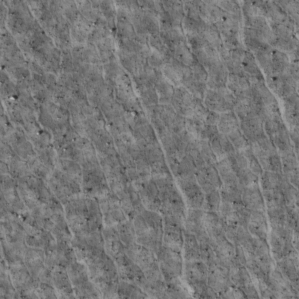
Label: non_frost